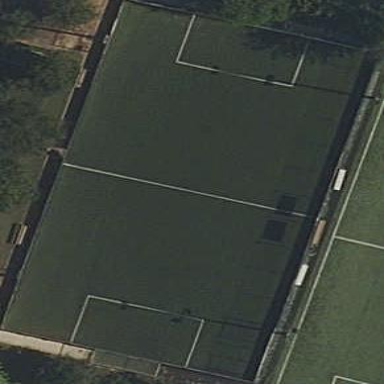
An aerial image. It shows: Soccer pitch for leisure land activities.